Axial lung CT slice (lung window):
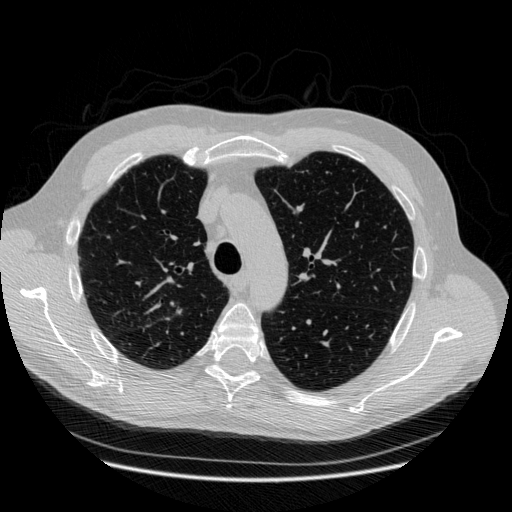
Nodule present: no